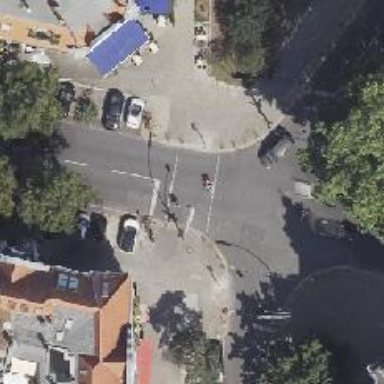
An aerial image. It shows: Crossing with traffic signals.